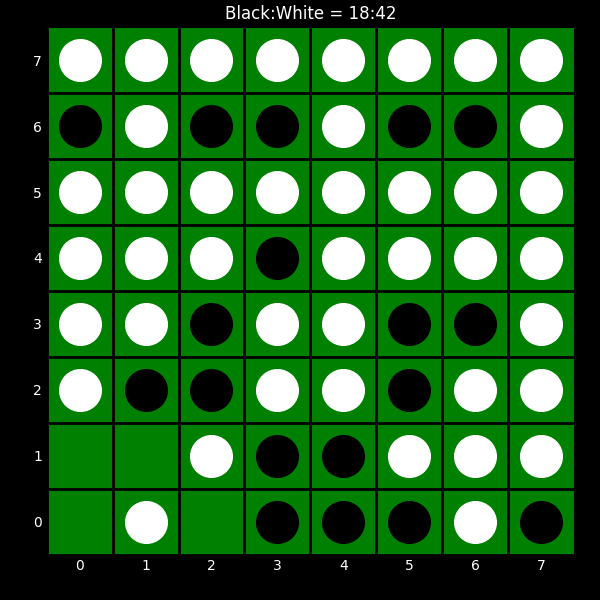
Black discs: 18
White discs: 42